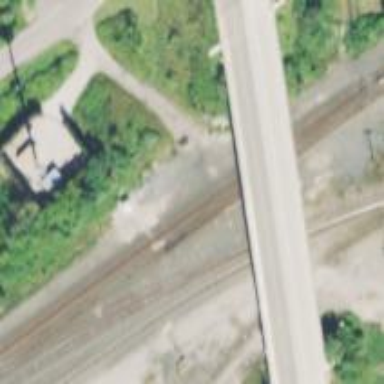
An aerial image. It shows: Railway crossover.